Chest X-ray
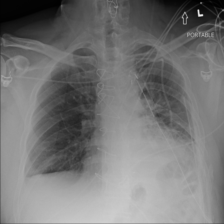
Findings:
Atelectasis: negative
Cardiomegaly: negative
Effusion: negative
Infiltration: negative
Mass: negative
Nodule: negative
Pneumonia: negative
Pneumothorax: negative
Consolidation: negative
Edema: negative
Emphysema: negative
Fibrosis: negative
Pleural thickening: negative
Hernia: negative